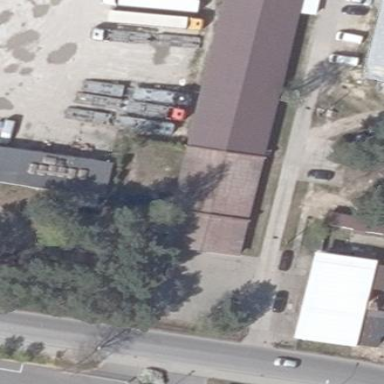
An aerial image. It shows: Industrial building.